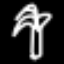
Label: palm tree